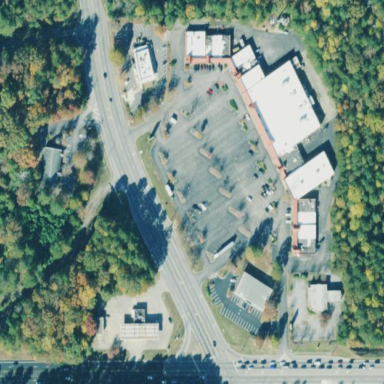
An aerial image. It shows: Commercial area.